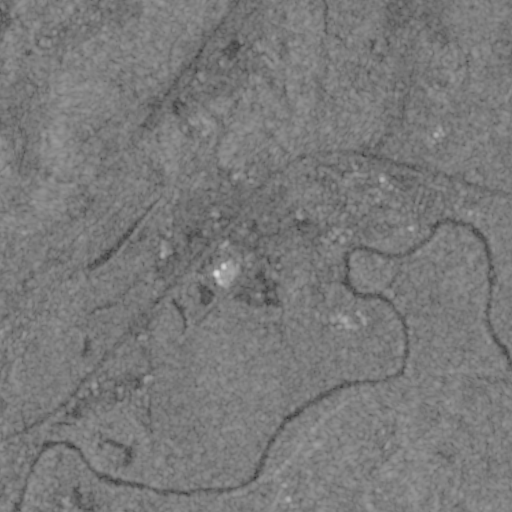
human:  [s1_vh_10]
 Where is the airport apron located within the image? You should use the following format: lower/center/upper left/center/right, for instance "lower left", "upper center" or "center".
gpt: The airport apron is located in the upper center of the image.
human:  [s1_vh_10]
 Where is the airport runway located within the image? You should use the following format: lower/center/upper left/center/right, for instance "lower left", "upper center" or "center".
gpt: The airport runway is located in the upper left of the image.
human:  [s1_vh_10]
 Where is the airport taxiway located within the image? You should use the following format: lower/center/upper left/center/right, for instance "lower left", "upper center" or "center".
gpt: The airport taxiway is located in the upper left of the image.
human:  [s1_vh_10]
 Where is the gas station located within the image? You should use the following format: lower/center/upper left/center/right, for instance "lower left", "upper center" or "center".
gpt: The gas station is located in the center of the image.
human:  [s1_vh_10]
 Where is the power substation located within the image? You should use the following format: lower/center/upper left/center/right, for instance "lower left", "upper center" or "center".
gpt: The power substation is located in the center of the image.
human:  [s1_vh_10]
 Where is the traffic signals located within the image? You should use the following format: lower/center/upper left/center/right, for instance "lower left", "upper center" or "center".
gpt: The traffic signals is located in the center of the image.
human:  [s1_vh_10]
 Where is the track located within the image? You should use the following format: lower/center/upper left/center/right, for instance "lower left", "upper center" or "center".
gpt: There is no track in the image.

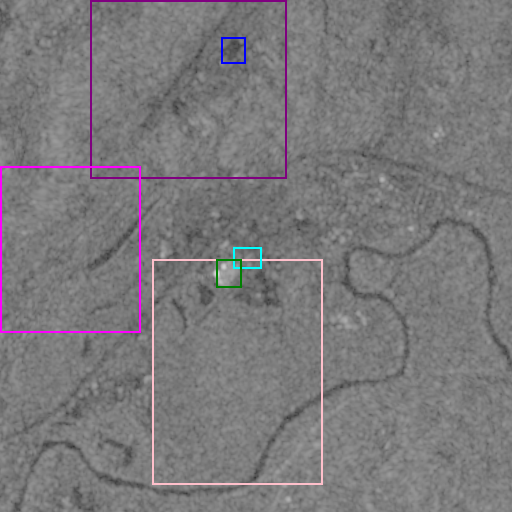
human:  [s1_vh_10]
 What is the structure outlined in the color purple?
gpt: The structure outlined in purple is an airport.
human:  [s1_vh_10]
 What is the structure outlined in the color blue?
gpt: The structure outlined in blue is an airport apron.
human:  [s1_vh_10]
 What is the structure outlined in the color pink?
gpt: The structure outlined in pink is a crop field.
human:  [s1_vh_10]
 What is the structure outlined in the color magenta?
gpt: The structure outlined in magenta is a park.
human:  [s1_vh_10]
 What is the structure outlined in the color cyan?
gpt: The structure outlined in cyan is a parking lot.
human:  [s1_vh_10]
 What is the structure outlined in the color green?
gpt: The structure outlined in green is a building.
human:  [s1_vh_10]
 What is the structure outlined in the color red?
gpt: There is no red outline.